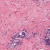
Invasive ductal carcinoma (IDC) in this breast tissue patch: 0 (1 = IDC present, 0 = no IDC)